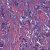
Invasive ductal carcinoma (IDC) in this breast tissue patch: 1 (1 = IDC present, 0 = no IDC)